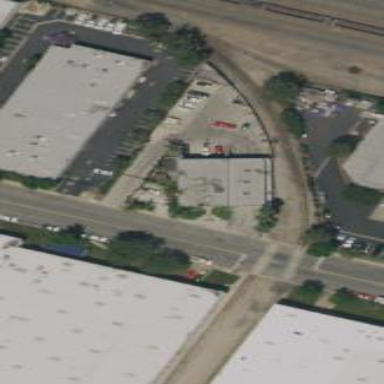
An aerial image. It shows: Commercial building.